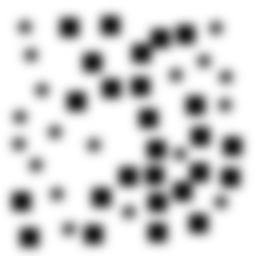
Squares: 26
Triangles: 0
Stars: 18
Total shapes: 44